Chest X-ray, AP view. Patient: 31 years old, sex F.
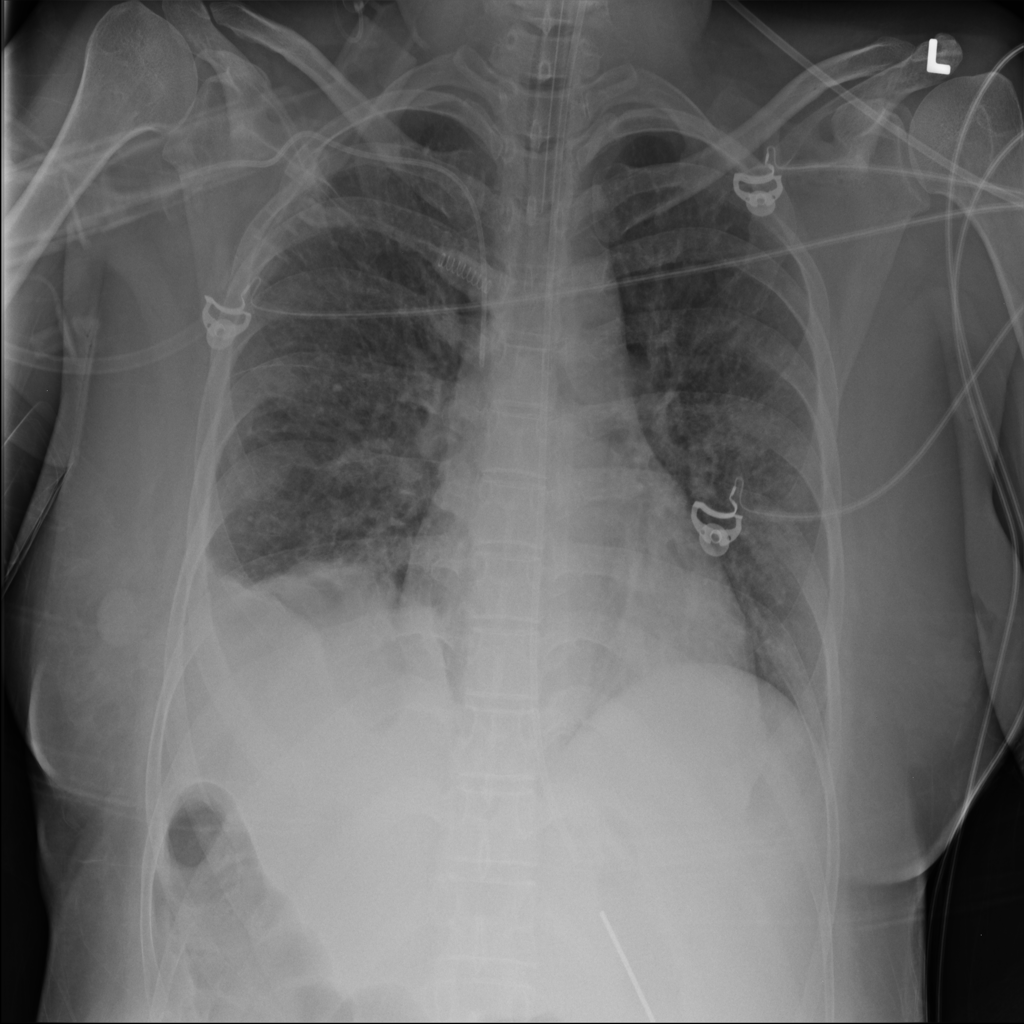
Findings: Atelectasis, Fibrosis, Infiltration